Interaction volume radius: 10 \u00c5
Interaction volume height: 10 \u00c5
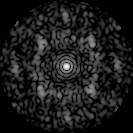
Disorder parameter: 0.6197